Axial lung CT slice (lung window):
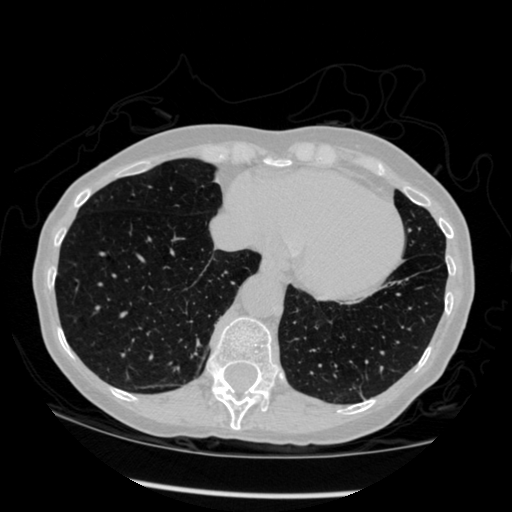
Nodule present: no